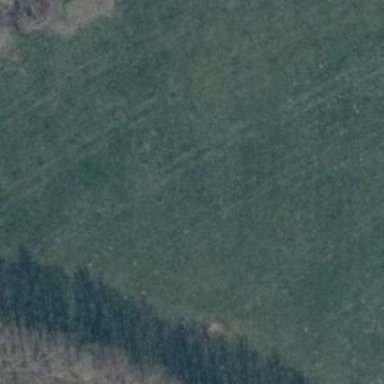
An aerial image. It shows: Beautiful meadow.